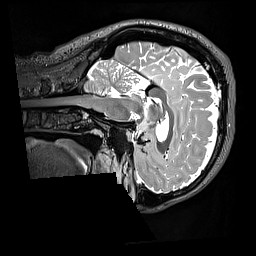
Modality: T2w
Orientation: sagittal
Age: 26
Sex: male
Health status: healthy
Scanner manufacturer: siemens
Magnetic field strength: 3 T
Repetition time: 3.2 s
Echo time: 0.568 s